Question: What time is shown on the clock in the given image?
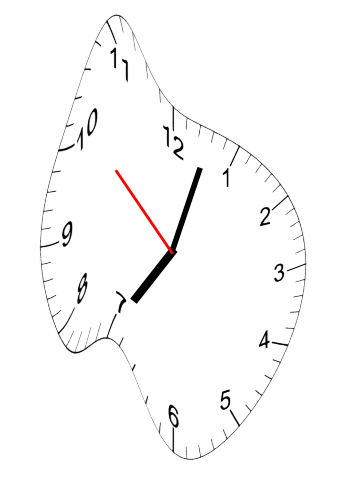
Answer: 07:02:52